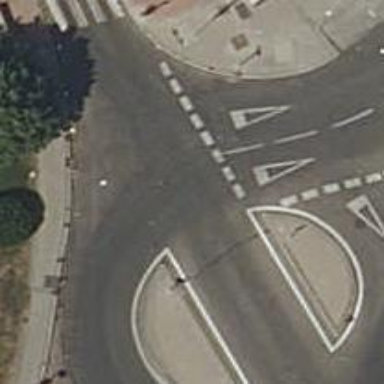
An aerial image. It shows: Road with "give way" sign.